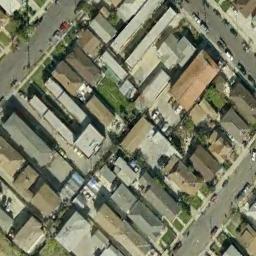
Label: dense_residential